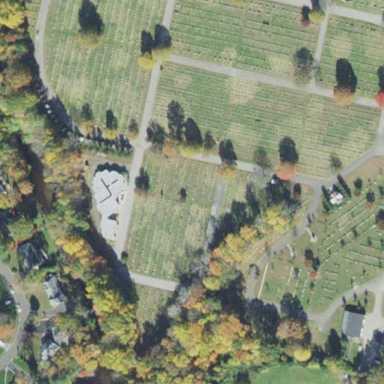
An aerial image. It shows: Cemetery.